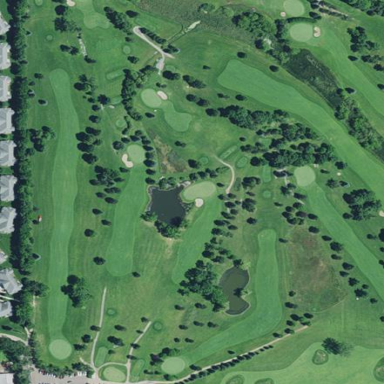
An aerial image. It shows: Golf course surrounded by greenery.